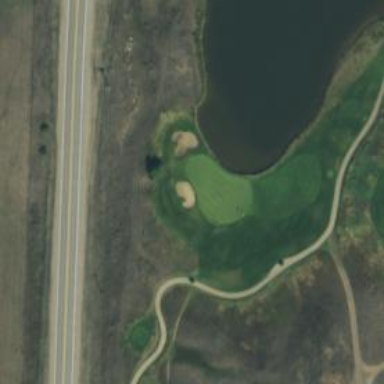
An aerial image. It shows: Golf hole.